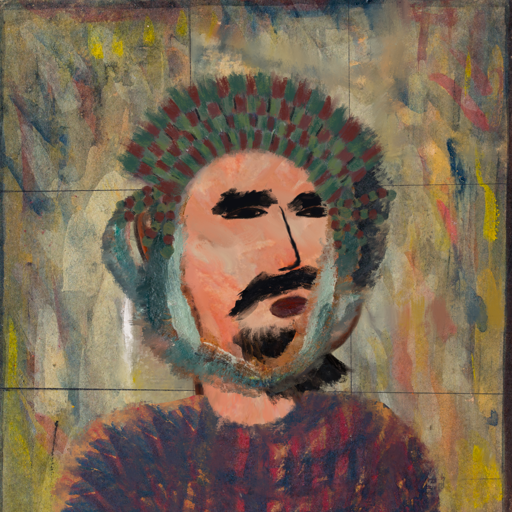
Background: GypsyMother, Head And Neck Side: Roy_Bahadur, Face Side: Mosgoul, Bust: In_The_Sun, Hair Side: Boggyland, Head Accessory: After_Raid_Crown, Second Necklace: Blank, Necklace: Blank, Baby: Blank